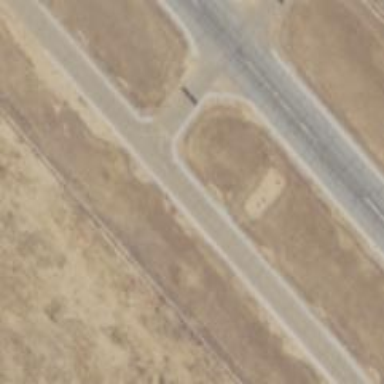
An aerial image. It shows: Asphalt taxiway at the airport.